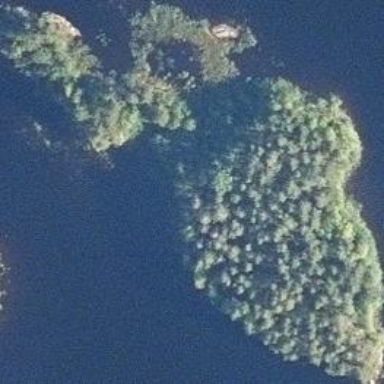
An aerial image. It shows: Islet covered with woodland.